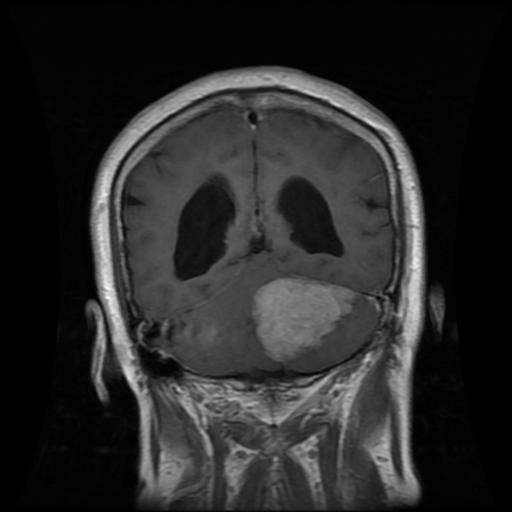
Label: meningioma